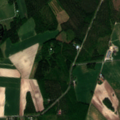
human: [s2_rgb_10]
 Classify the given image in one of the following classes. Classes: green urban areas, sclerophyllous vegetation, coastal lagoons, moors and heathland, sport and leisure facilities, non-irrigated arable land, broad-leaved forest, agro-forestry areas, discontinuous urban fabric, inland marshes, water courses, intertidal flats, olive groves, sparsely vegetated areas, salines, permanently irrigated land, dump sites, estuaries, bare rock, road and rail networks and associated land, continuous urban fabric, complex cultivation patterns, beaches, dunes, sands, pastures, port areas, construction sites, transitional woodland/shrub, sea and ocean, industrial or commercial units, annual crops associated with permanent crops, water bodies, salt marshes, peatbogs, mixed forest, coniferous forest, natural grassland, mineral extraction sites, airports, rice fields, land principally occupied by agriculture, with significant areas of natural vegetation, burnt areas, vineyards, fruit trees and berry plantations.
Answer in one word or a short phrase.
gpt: non-irrigated arable land, land principally occupied by agriculture, with significant areas of natural vegetation, coniferous forest, mixed forest